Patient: sex M, age 46
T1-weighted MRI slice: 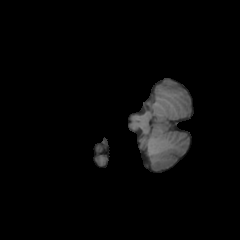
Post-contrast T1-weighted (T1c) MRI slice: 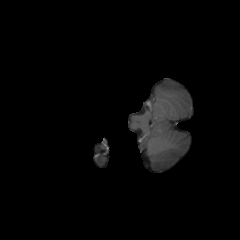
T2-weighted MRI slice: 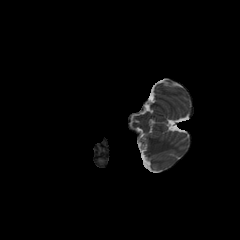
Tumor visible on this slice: no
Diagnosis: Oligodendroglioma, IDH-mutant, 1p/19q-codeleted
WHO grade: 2